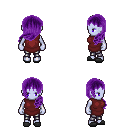
a pixel art fantasy rpg character, female body template, dark elf, purple skin, maroon tunic, metal pants, purple left-swept hairstyle, gray slippers, four views (front, back, left, right), 2x2 character sprite sheet, small pixel art, hard edges, no anti-aliasing